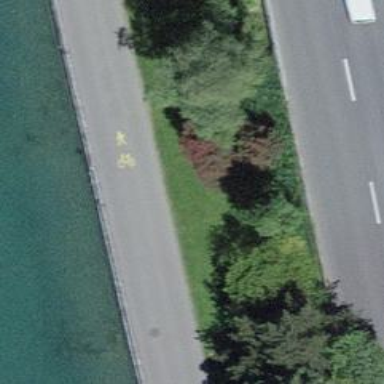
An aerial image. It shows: Pedestrian path with asphalt surface.